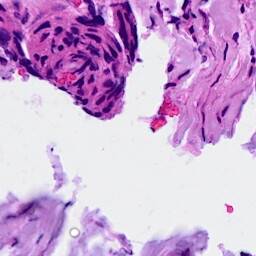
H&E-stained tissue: Breast